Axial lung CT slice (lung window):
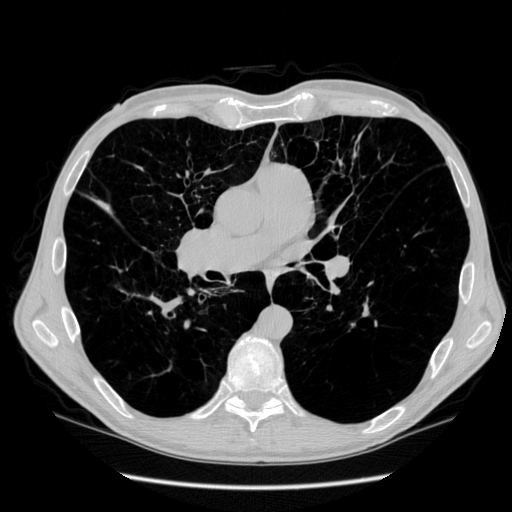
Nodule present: yes
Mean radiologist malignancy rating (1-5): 2.5